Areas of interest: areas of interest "Five Willows Park"
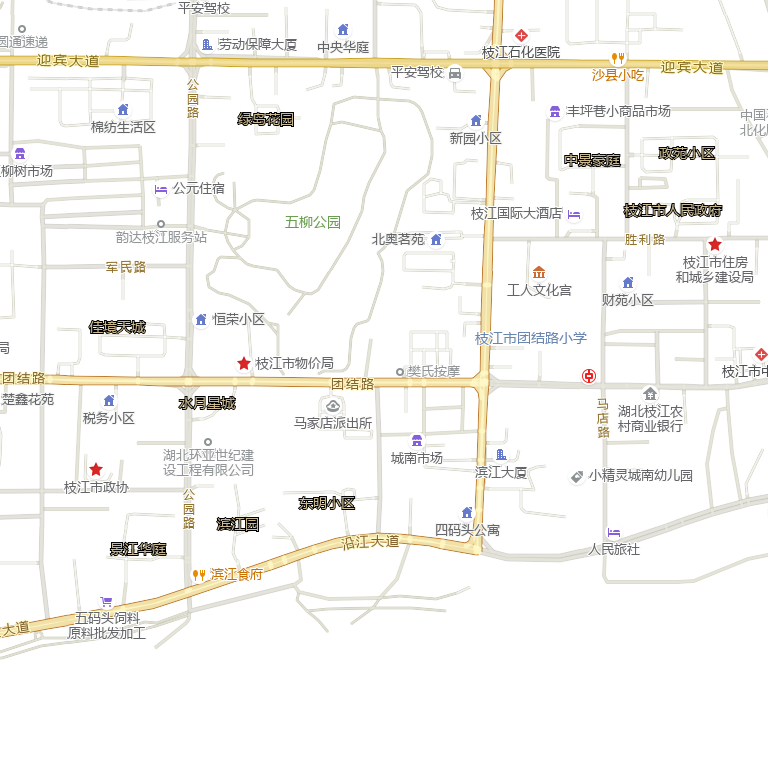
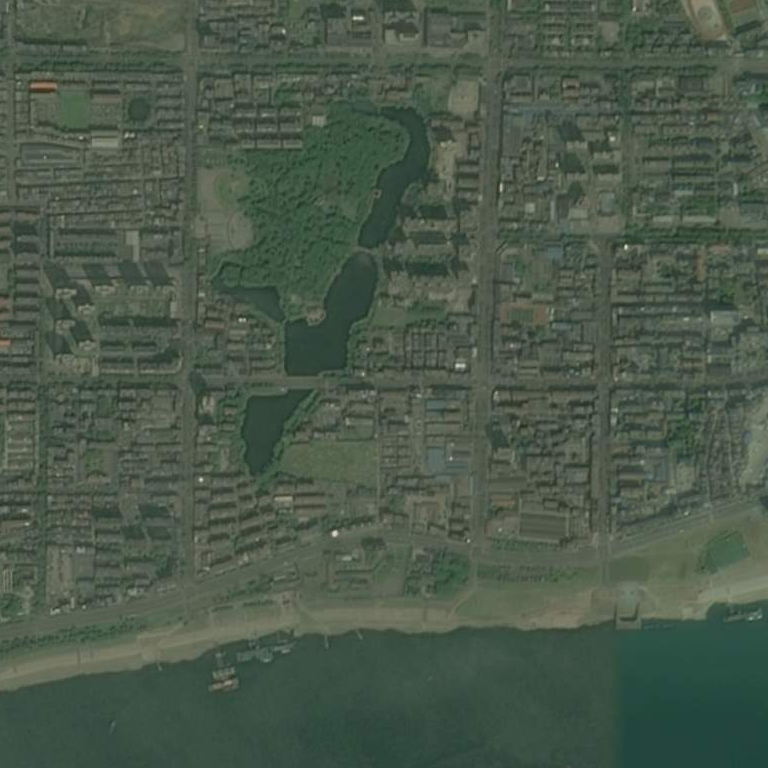